Field crop: maize
Growth stage: 2
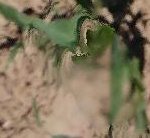
Species: maize